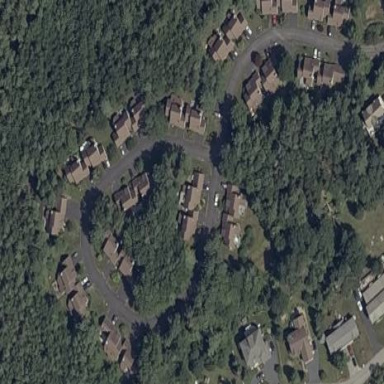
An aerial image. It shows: Residential area comprising condominiums.